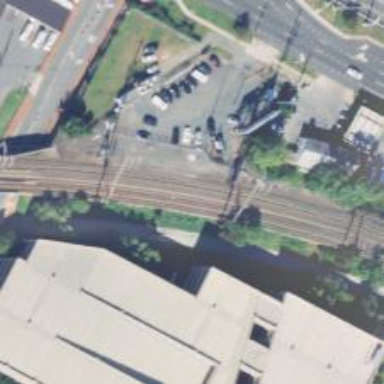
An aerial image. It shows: Railway with electrified contact lines running on embankment.